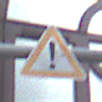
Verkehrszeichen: Gefahrenstelle
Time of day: MorningAfternoon
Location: Outdoor (Urban)
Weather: Overcast
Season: NotSpecified
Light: Natural